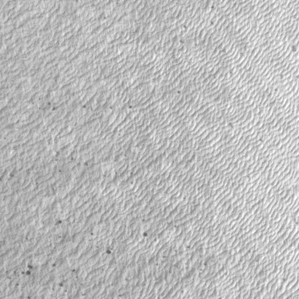
Label: frost